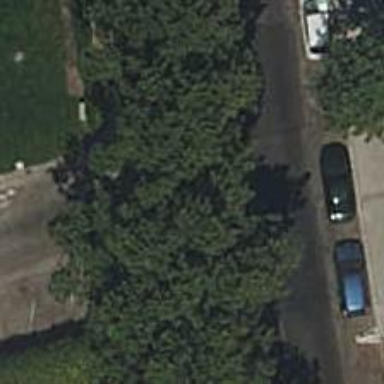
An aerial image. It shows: Asphalt road in residential area.